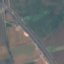
Label: Highway